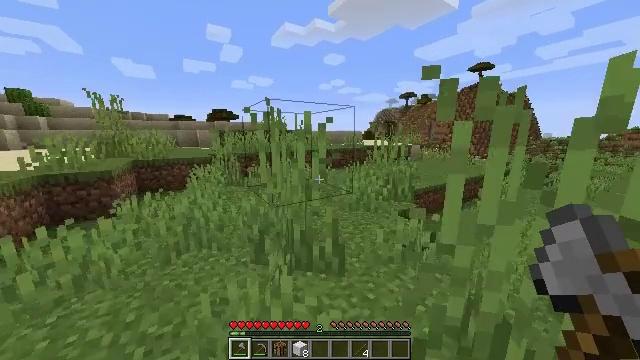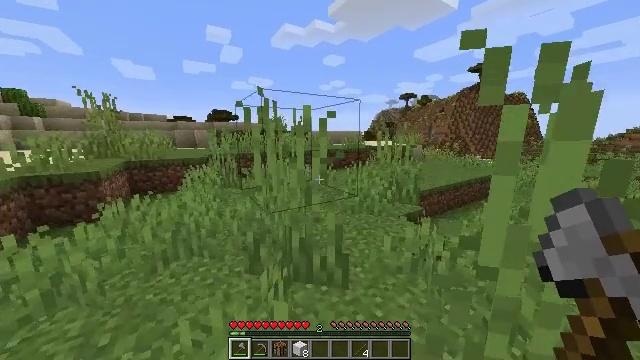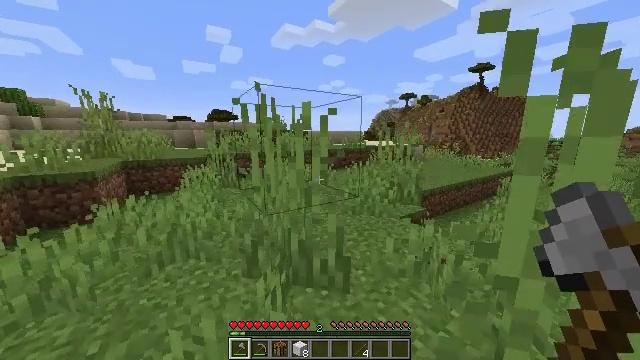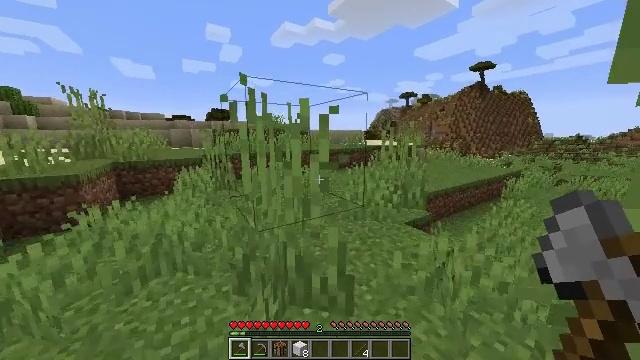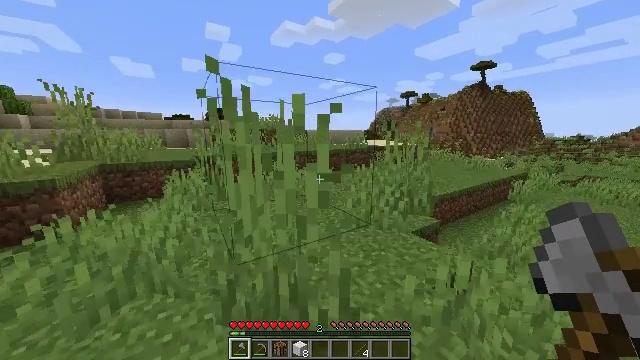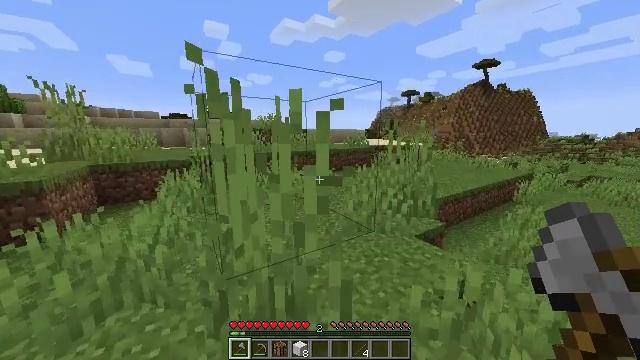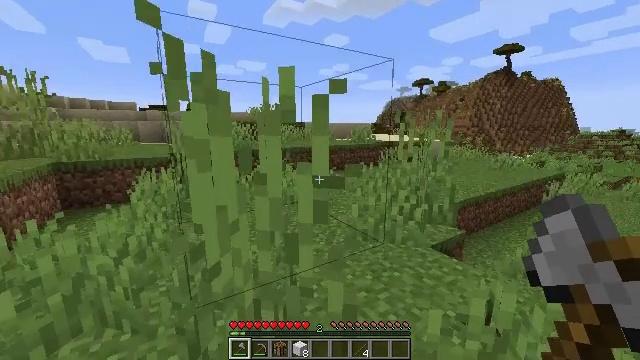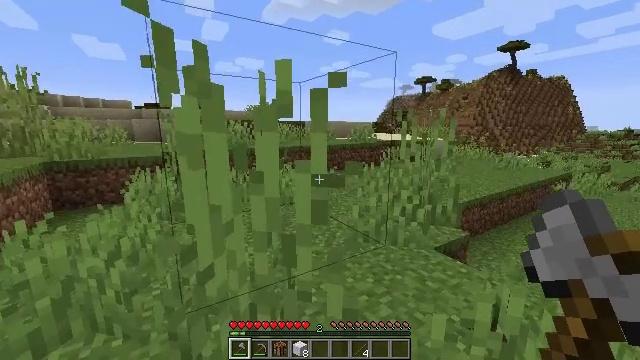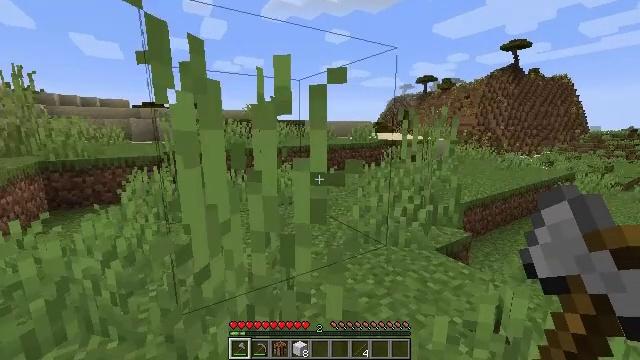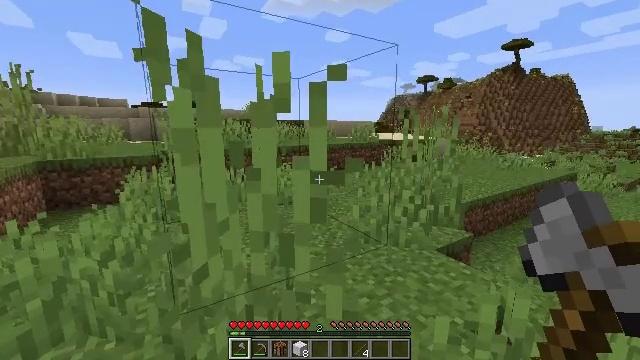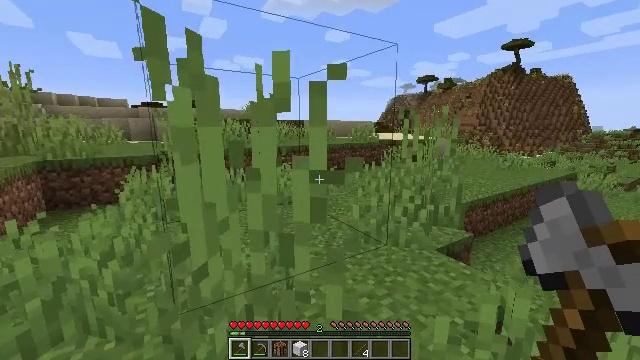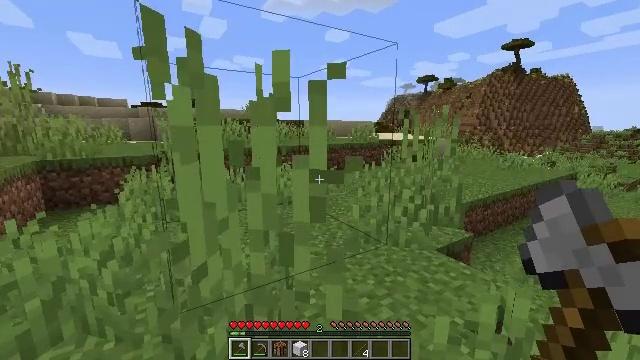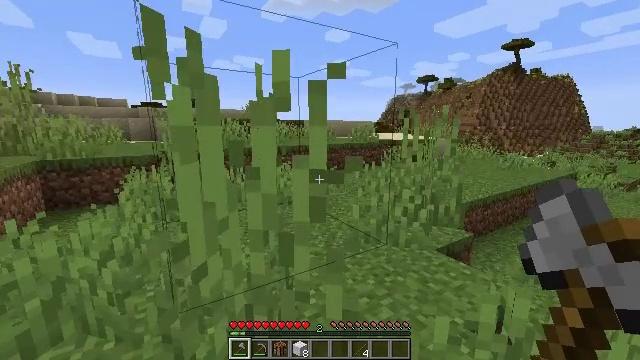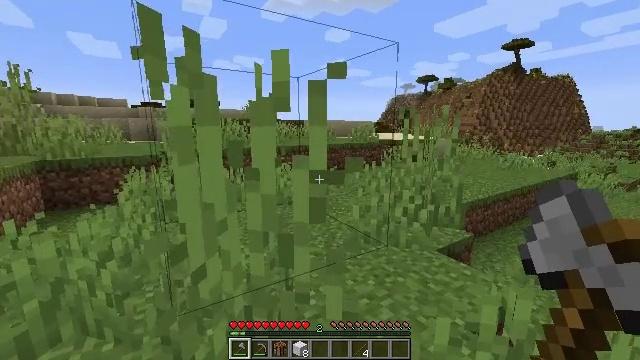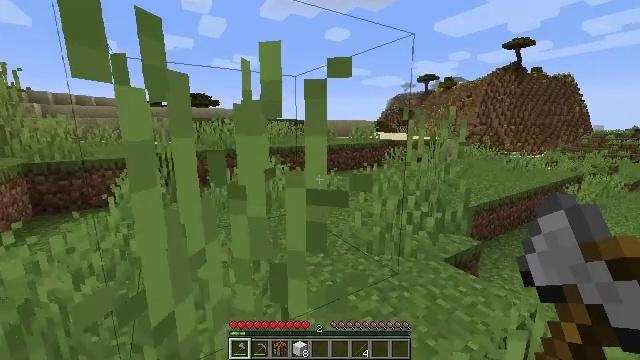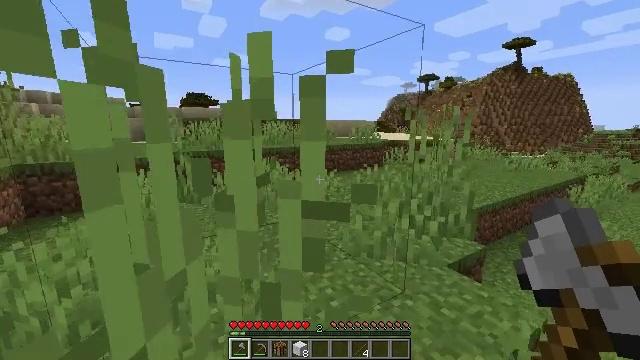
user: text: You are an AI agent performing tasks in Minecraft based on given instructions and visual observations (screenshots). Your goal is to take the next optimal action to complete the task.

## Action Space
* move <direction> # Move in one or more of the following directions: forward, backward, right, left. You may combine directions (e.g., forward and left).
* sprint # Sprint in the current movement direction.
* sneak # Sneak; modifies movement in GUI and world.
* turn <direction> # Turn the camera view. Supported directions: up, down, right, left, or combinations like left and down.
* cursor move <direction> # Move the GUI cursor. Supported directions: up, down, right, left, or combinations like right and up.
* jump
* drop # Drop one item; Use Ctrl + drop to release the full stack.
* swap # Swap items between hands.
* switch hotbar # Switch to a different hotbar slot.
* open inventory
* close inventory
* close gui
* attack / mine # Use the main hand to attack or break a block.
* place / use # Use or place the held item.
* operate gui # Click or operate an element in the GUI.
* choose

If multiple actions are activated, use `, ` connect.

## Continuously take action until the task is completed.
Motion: motion action
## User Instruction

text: Gather the acacia log for building.
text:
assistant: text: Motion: move forward
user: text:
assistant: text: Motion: move forward
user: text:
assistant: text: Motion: move forward
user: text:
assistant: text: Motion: no_op
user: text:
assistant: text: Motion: no_op
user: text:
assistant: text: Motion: no_op
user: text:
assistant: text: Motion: no_op
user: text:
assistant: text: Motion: no_op
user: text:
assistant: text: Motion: no_op
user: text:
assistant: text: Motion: no_op
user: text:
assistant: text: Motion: no_op
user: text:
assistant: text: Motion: no_op
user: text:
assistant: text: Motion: move forward
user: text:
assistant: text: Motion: move forward
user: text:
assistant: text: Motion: move forward
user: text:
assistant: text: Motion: move forward
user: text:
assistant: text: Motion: move forward
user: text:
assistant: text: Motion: move forward, sprint
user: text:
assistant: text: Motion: move forward, sprint
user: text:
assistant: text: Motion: move forward, sprint
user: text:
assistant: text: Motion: move forward, sprint
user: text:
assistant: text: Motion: move forward, sprint
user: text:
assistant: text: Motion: move forward, sprint
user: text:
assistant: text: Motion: move forward, sprint
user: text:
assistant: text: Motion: move forward, sprint
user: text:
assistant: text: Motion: move forward, sprint
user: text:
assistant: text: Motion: move forward, sprint
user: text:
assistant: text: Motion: move forward, sprint
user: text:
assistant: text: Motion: move forward, sprint
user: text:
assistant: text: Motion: move forward, sprint